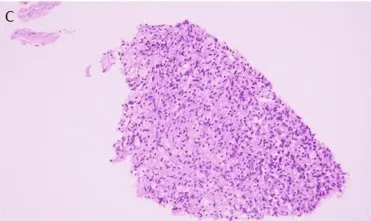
(C) H&E (200X magnification) of the pelvic mass biopsy consists of bland-appearing spindle cells.
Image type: pathology (h&e)